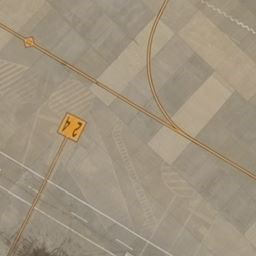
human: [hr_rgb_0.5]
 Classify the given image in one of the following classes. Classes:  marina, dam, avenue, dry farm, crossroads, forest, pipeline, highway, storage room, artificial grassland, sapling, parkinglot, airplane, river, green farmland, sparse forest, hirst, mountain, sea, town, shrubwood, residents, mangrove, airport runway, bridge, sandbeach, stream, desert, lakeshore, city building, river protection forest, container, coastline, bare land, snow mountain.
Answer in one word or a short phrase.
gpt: airport runway